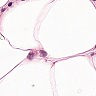
Metastatic tissue present: no